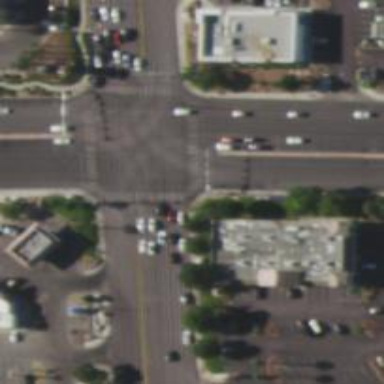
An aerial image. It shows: Solid stop line on the road.